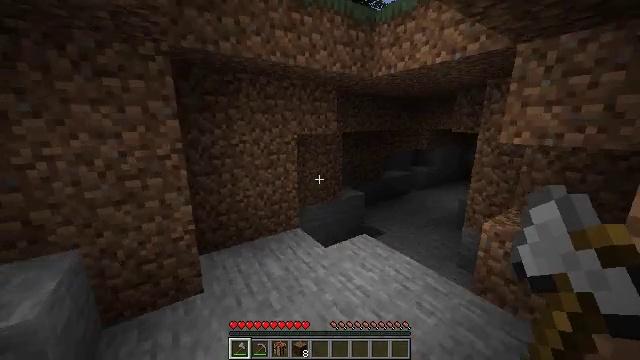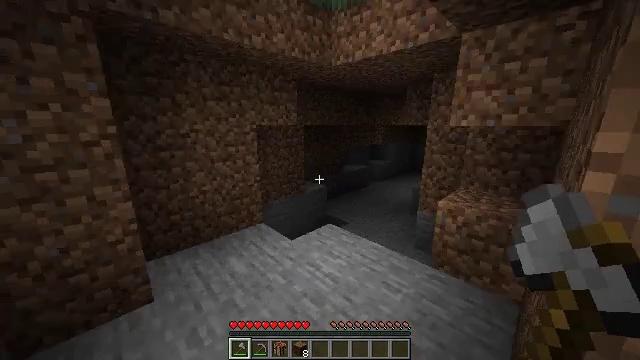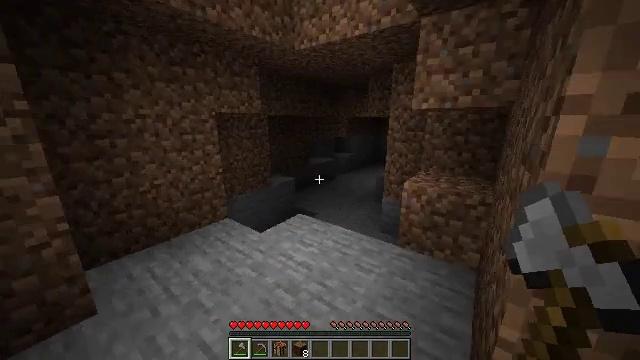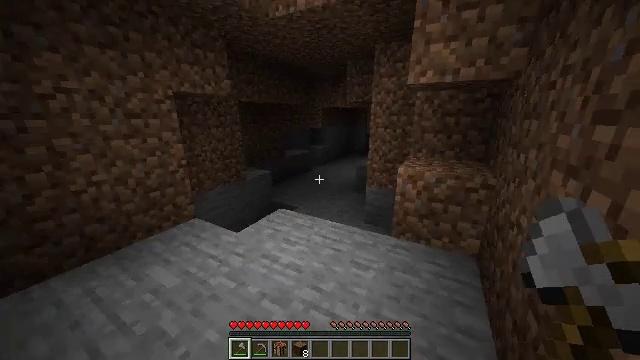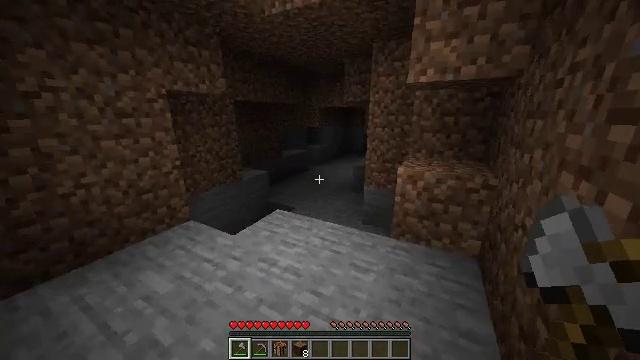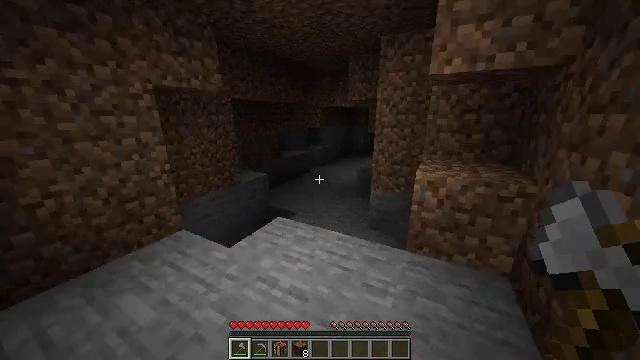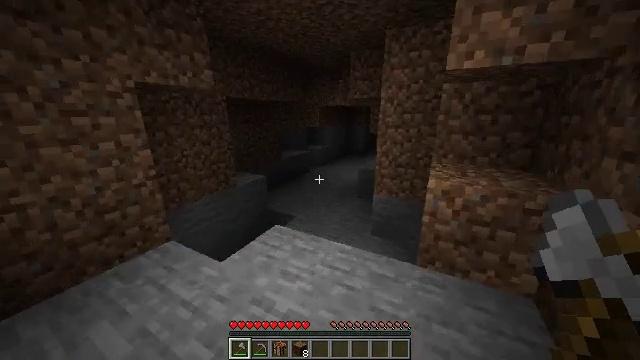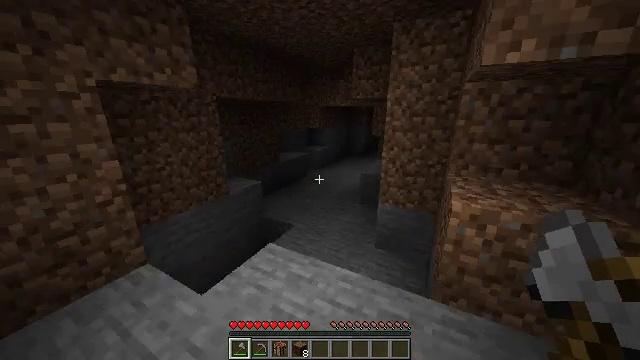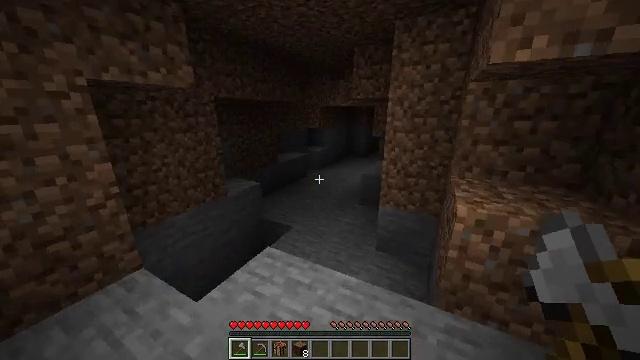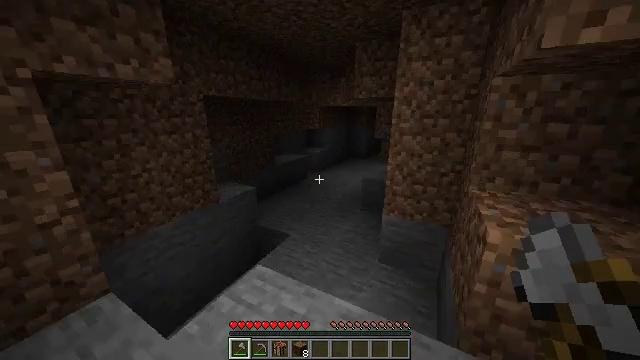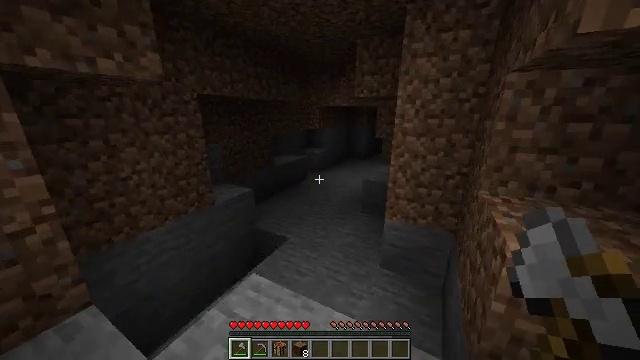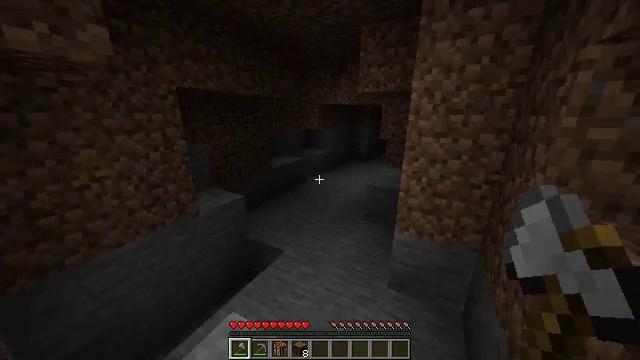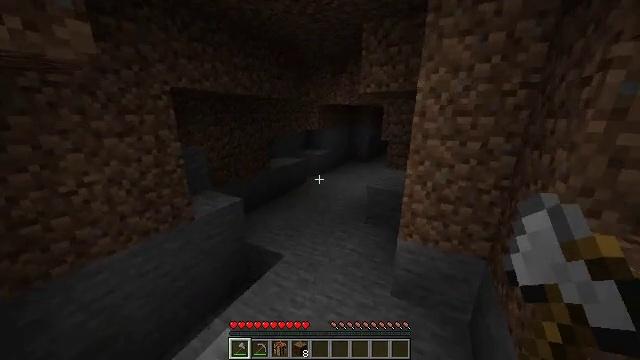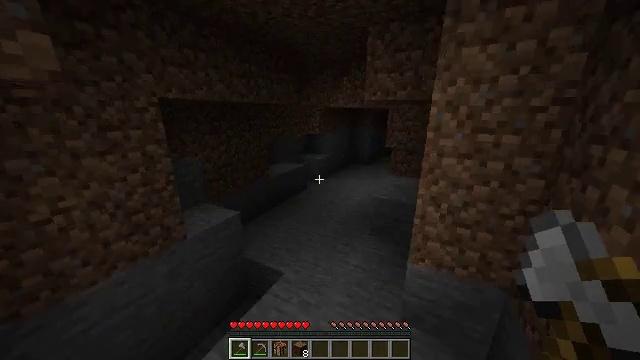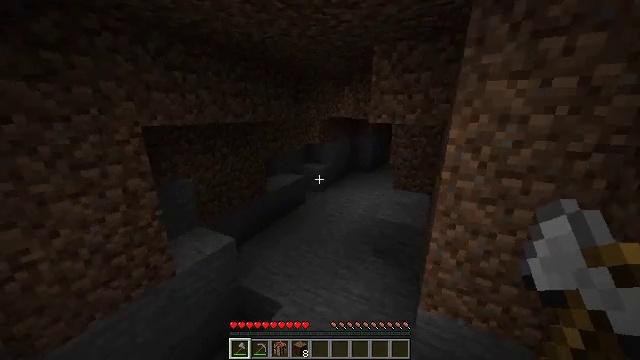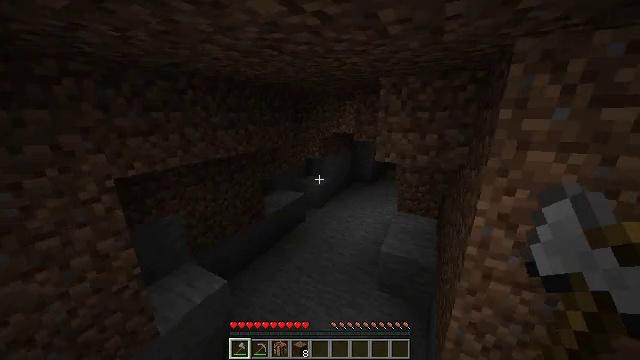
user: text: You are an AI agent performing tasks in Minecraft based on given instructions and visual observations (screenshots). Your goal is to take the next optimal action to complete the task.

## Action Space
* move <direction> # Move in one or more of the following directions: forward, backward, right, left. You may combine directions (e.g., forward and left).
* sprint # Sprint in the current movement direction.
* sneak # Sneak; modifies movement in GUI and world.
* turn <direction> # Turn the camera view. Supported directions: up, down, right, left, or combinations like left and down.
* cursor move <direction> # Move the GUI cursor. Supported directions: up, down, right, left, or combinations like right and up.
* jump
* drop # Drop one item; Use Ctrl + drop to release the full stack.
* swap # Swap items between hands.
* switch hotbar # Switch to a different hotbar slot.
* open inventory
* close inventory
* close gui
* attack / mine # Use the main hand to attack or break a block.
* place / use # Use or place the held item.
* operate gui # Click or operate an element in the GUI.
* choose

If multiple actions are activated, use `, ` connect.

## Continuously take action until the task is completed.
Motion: motion action
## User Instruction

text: Mine the large fern from the ground.
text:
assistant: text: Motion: move forward, sprint, turn right
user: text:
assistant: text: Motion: move forward, sprint, turn right and down
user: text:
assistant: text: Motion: move forward, sprint, turn right and down
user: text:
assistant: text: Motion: move forward, sprint
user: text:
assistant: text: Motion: move forward, sprint
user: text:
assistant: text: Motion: move forward, sprint
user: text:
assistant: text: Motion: move forward, sprint
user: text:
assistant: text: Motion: move forward, sprint
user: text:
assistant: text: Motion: move forward, sprint
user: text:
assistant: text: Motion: move forward, sprint
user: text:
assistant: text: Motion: move forward, sprint
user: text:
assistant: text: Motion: move forward, sprint
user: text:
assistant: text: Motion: move forward, sprint, jump
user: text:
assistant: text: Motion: move forward, sprint, jump
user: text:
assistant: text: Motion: move forward, sprint, jump
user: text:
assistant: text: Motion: move forward, sprint, jump
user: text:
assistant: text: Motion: move forward, sprint, jump
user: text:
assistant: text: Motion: move forward, sprint, jump
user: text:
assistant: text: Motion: move forward, sprint, jump
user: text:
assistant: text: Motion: move forward, sprint
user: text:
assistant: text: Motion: move forward, sprint, turn right
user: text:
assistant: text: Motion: move forward, sprint, turn right
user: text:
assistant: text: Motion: move forward, sprint, turn right and up
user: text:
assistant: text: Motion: move forward, sprint, turn right and up
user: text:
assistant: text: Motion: move forward, sprint, turn right
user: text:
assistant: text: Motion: move forward, sprint, turn right and up
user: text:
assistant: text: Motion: move forward, sprint, turn right
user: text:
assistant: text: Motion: move forward, sprint, turn right, jump
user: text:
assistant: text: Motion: move forward, sprint, turn right, jump
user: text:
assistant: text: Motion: move forward, sprint, turn right, jump